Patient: sex F, age 19
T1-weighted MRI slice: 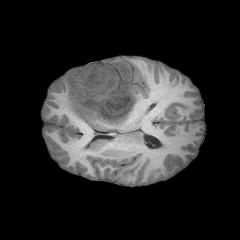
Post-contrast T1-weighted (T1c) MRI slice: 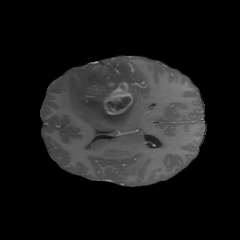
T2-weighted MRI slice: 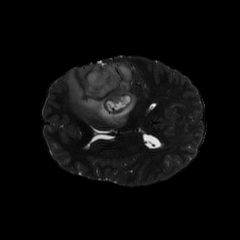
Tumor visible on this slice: yes
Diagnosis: Astrocytoma, IDH-mutant
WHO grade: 4